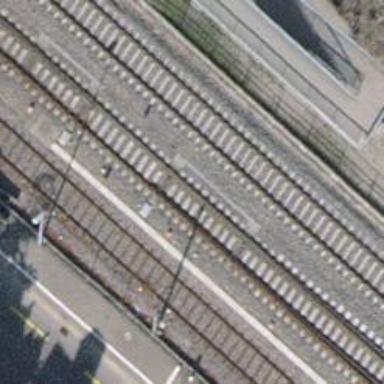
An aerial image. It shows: Single railway track with electrified contact line.